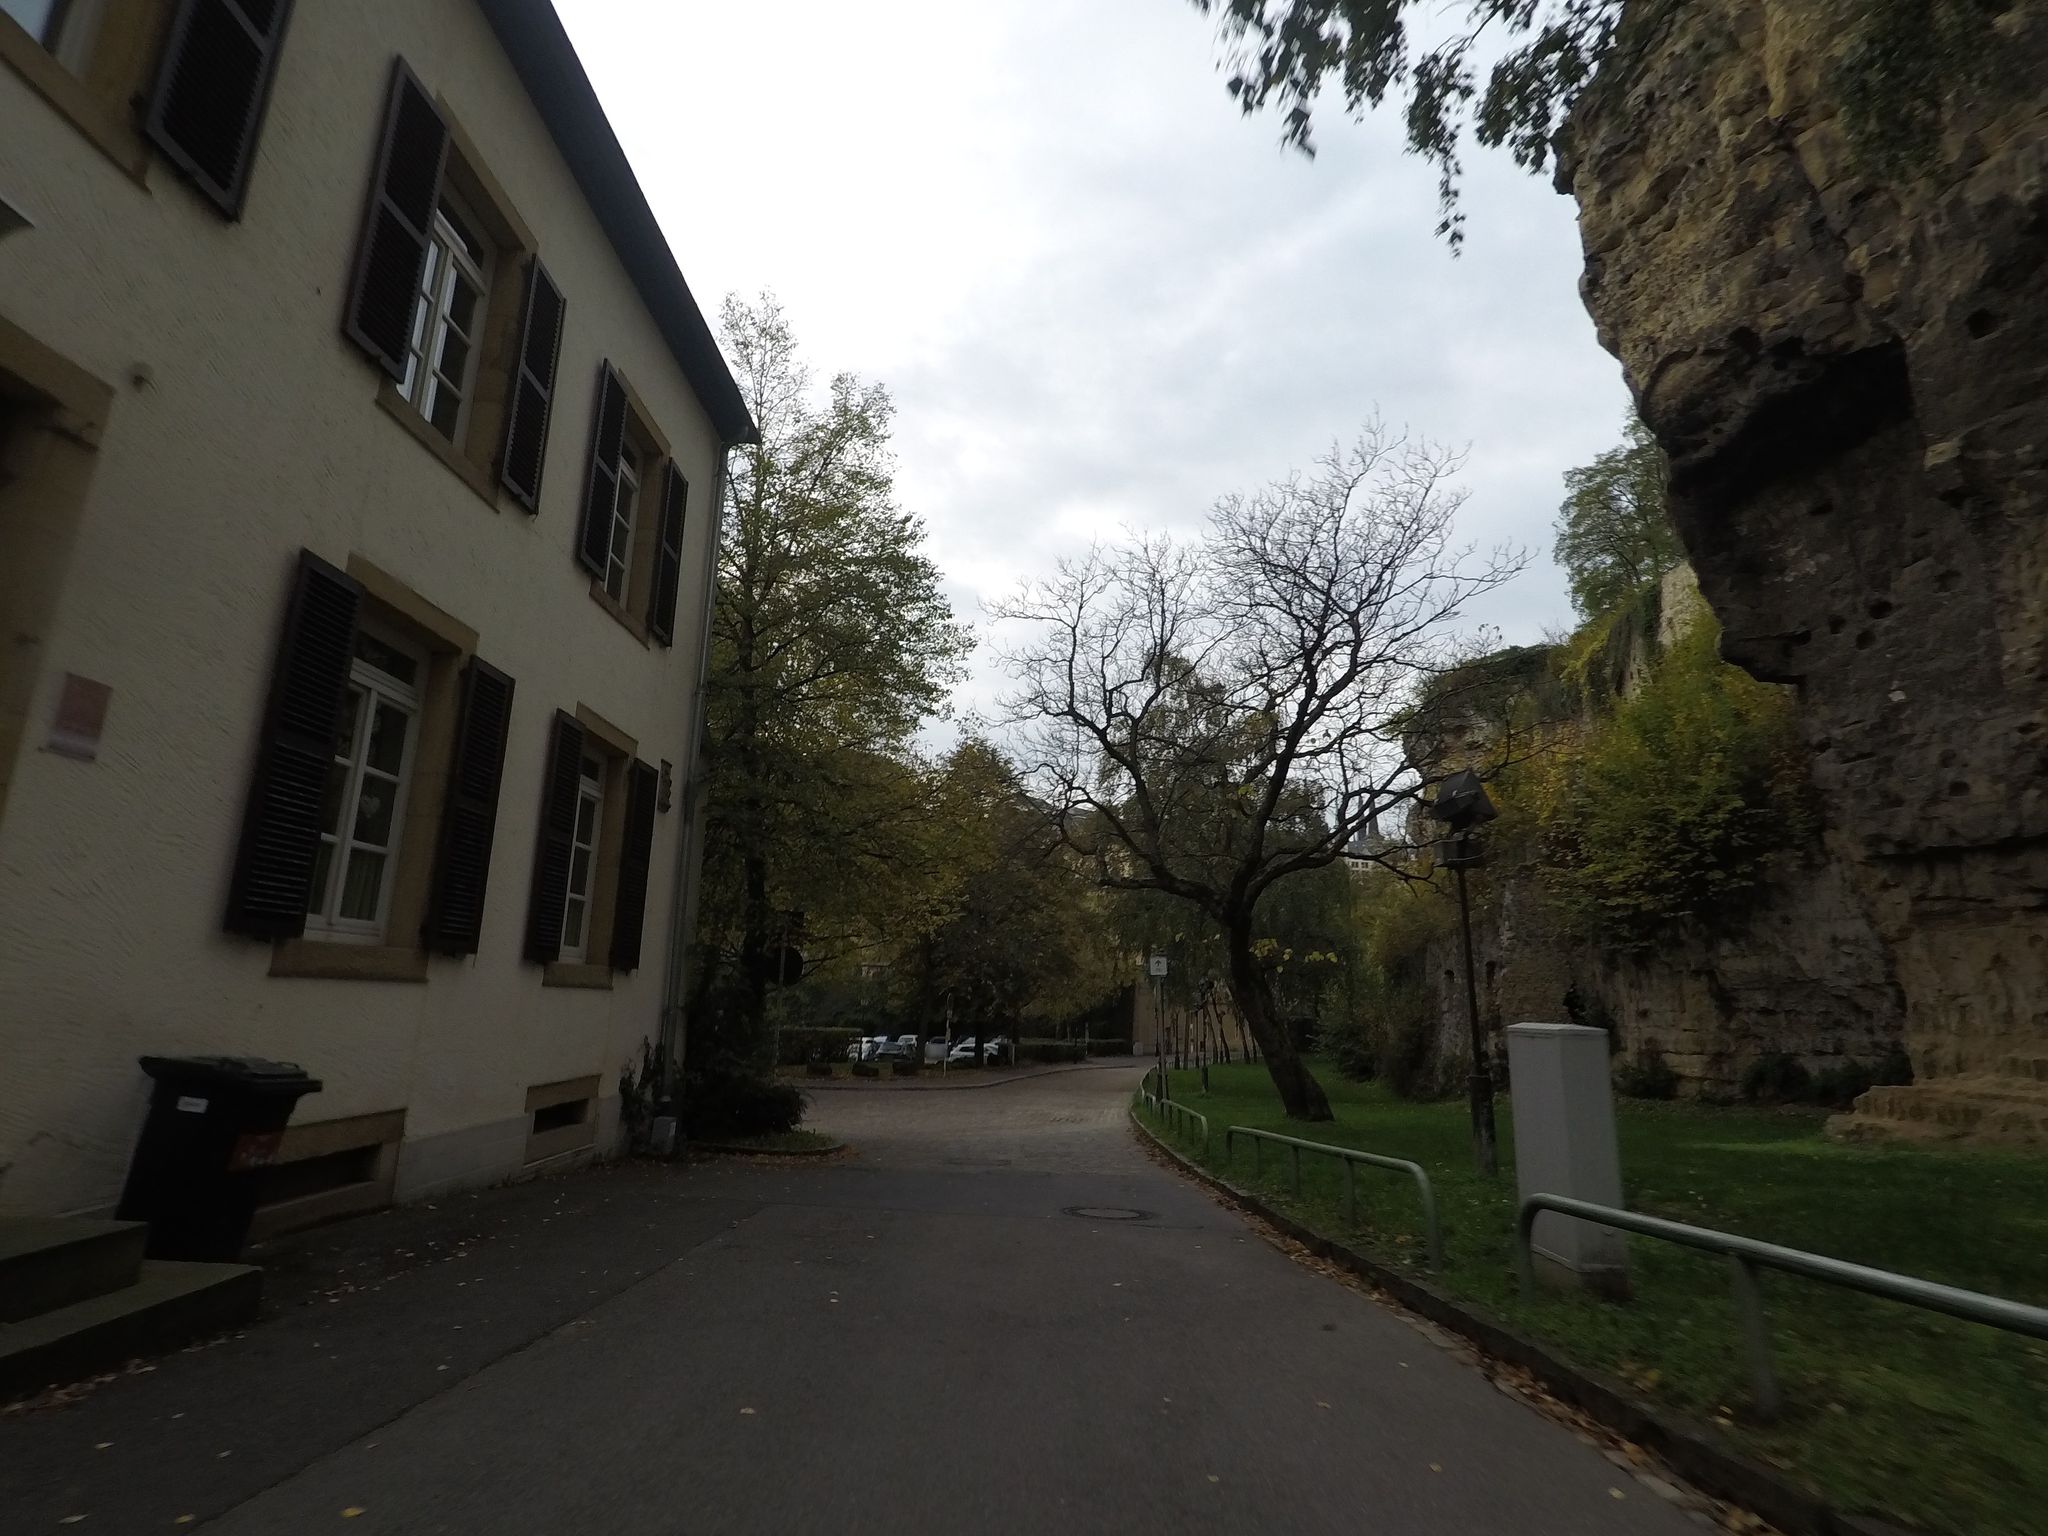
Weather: cloudy
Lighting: day
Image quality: good
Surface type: walking surface
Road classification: path, living_street
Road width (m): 2
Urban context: urban centre
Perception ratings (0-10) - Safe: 6.74, Lively: 6.62, Beautiful: 7.73, Boring: 6.45, Depressing: 6.41, Wealthy: 8.18